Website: apple-inc
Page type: customer-info-address
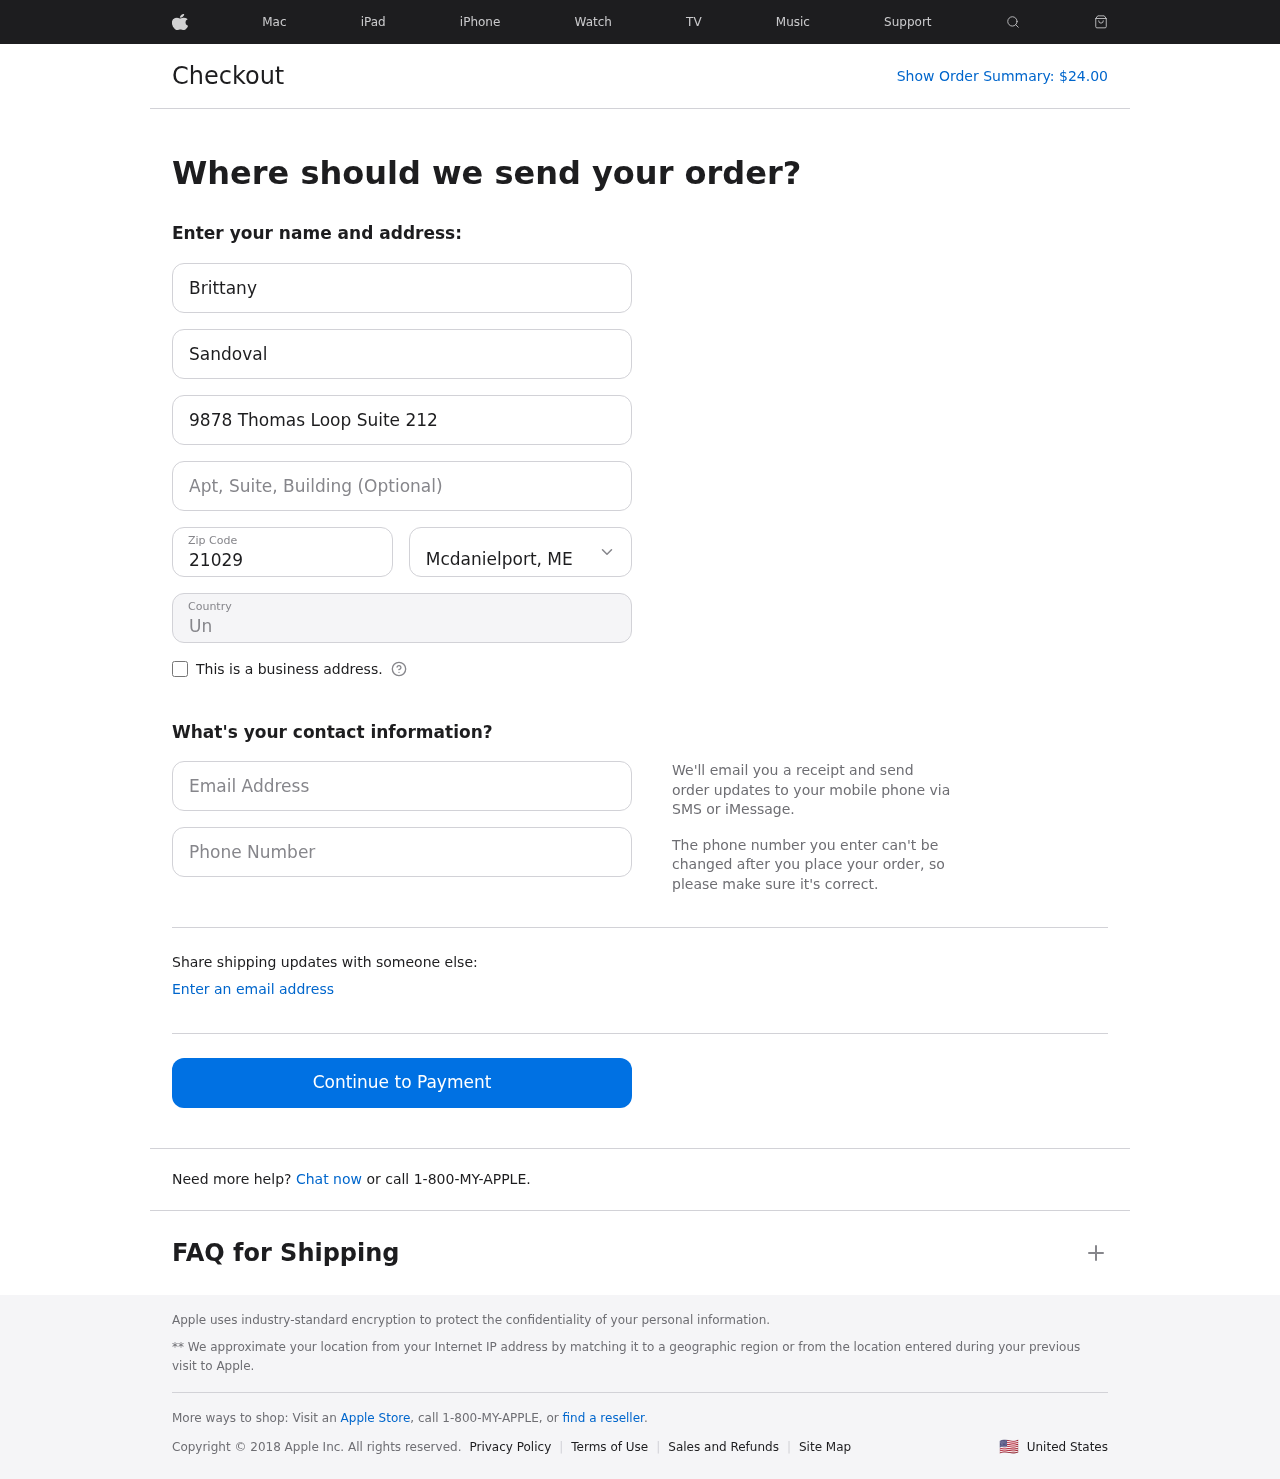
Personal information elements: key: PII_CITY_STATE
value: Mcdanielport, ME
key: PII_COUNTRY
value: United States
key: PII_EMAIL
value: brittany_sandoval@gmail.com
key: PII_FIRSTNAME
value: Brittany
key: PII_LASTNAME
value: Sandoval
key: PII_PHONE
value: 8055136637
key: PII_POSTCODE
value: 21029
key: PII_STREET
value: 9878 Thomas Loop Suite 212
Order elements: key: ORDER_TOTAL
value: $24.00